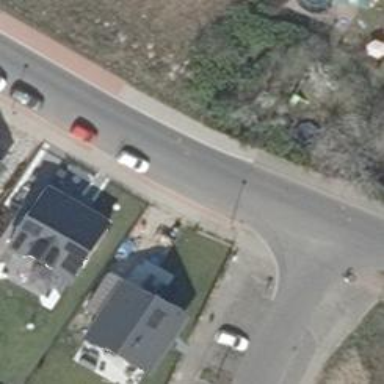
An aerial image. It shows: Residential road with asphalt surface and sidewalks on both sides.